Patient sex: M
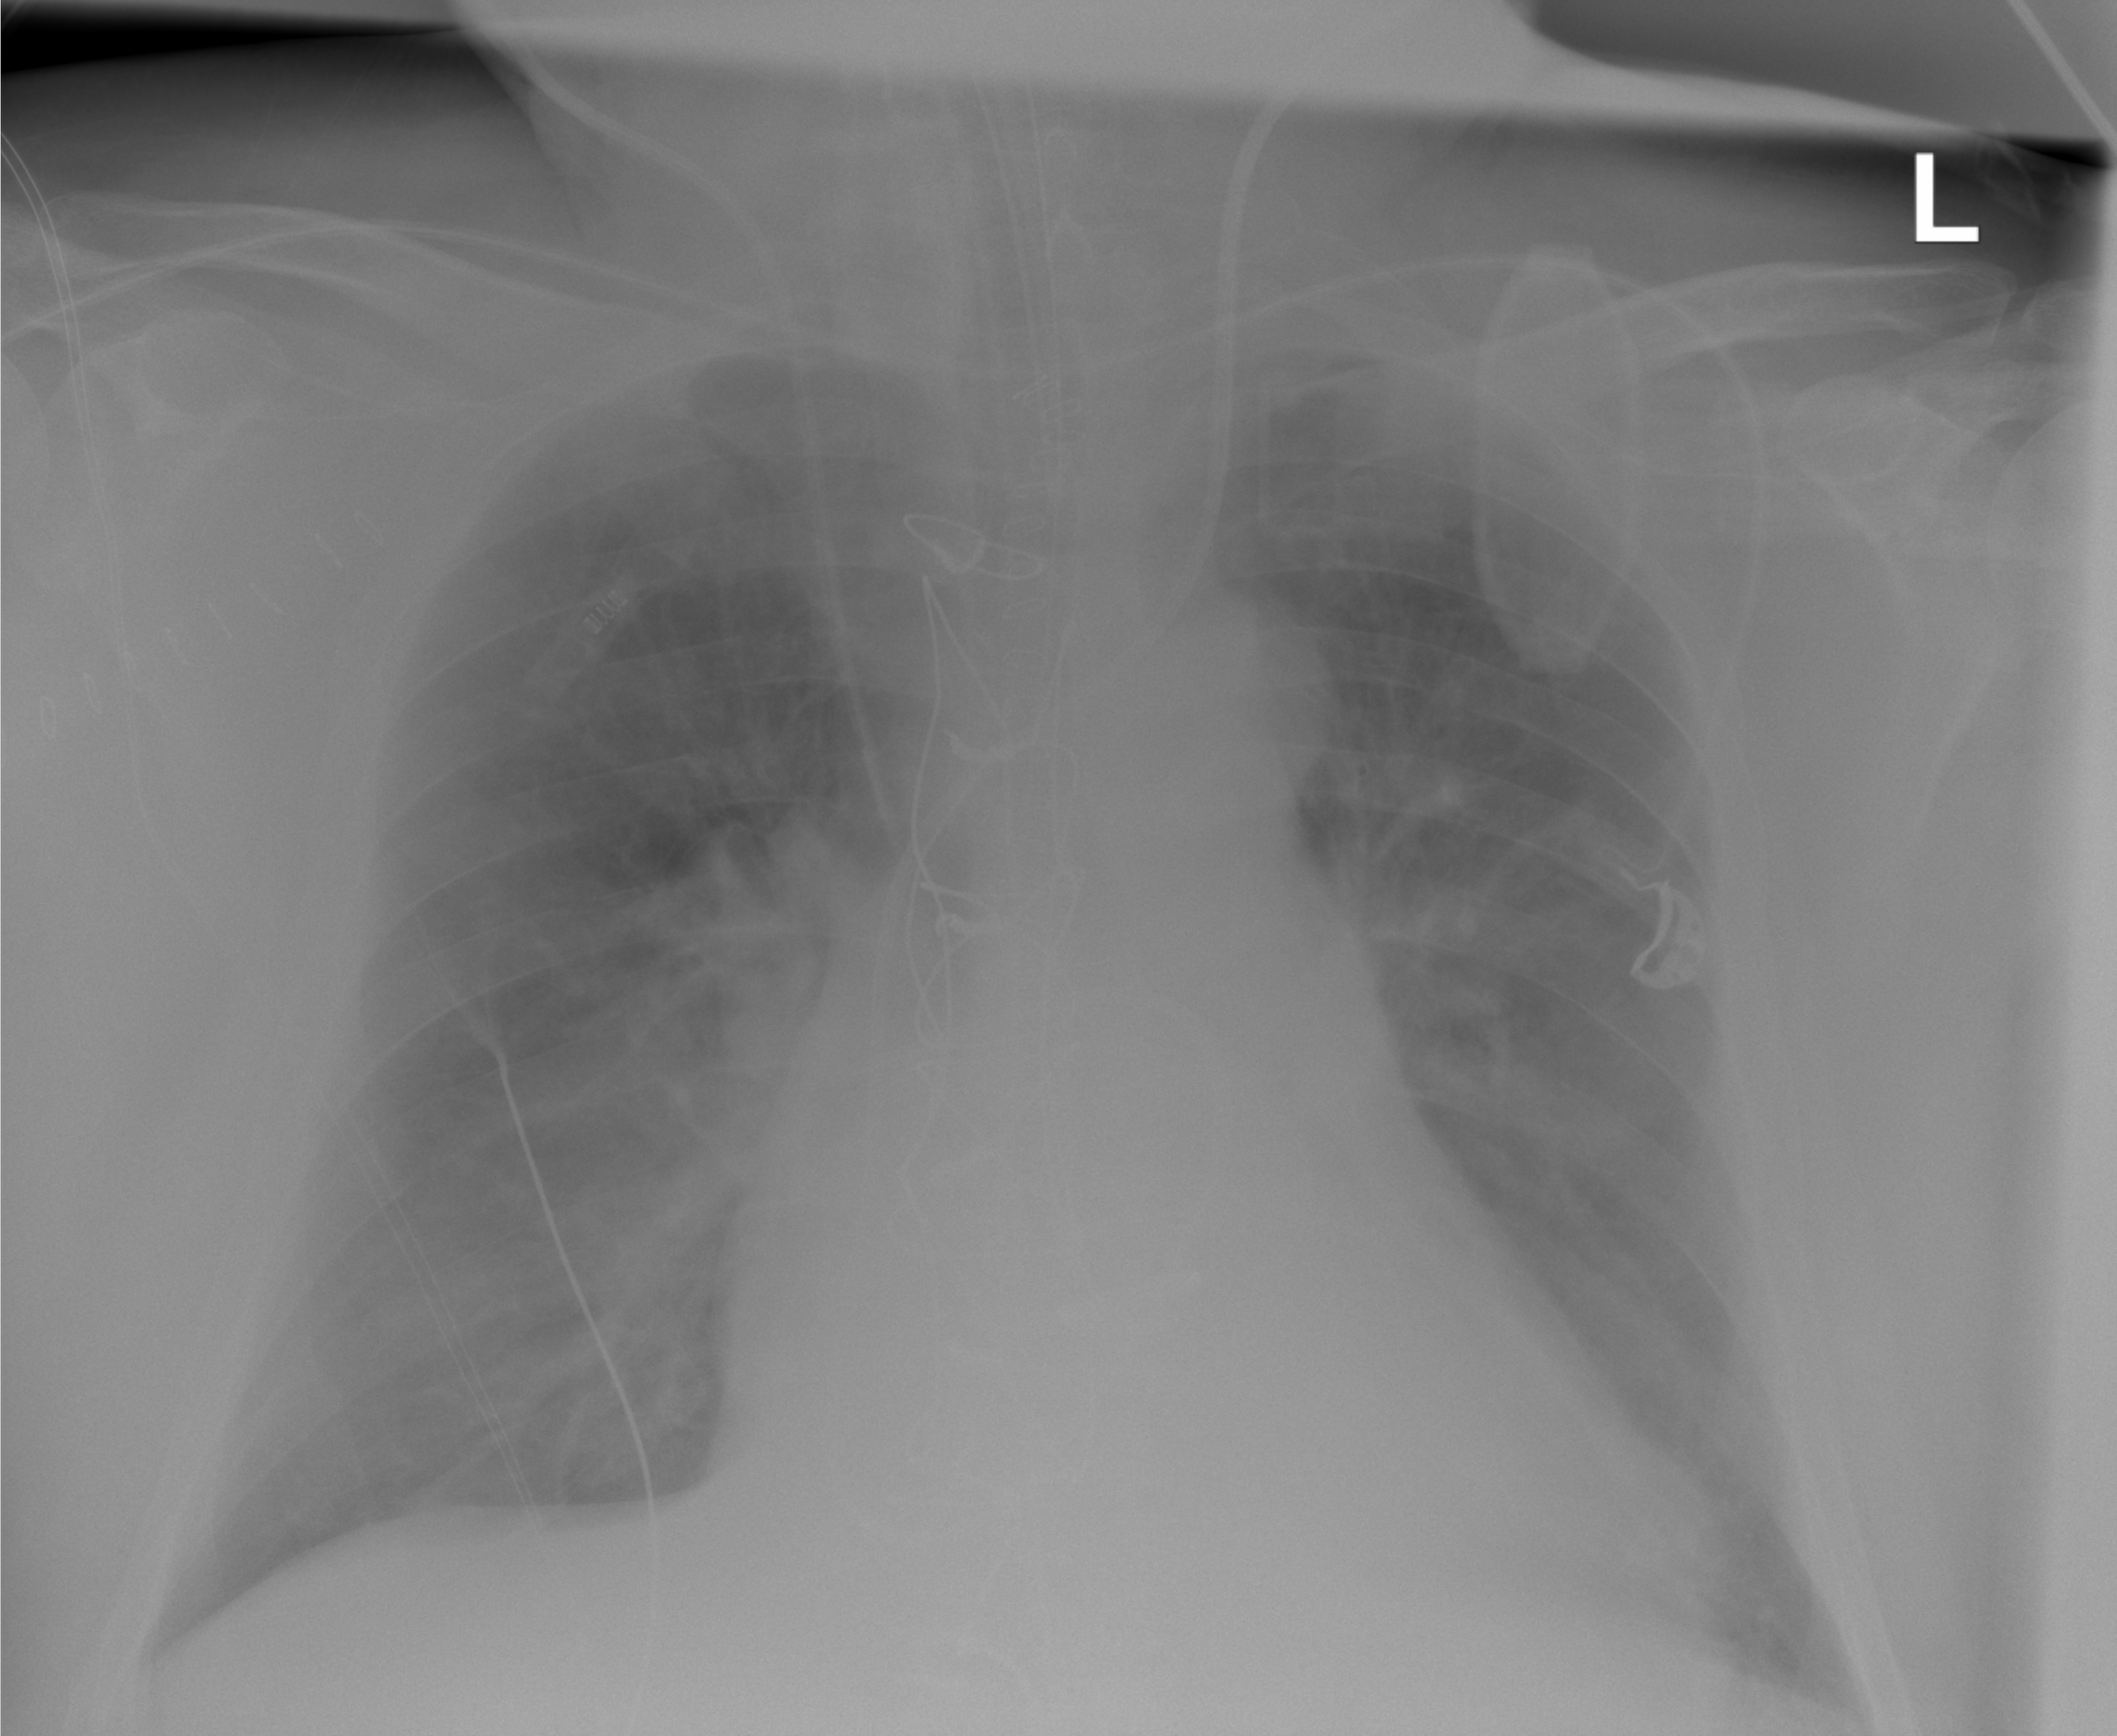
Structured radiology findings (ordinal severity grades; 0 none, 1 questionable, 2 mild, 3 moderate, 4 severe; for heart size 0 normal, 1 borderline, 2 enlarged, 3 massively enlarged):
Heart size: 2
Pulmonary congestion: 2
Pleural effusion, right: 1
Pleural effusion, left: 0
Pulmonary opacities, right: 1
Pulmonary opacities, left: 0
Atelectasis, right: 1
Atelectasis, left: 1